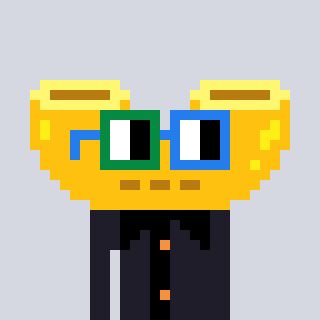
a pixel art character with square green and blue glasses, a macaroni-shaped head and a grayscale-colored body on a cool background